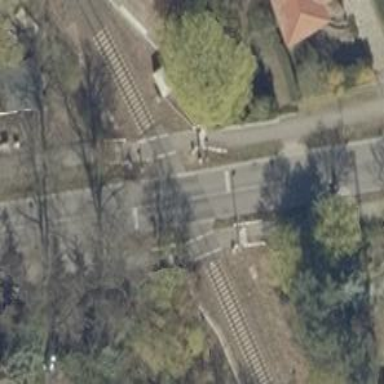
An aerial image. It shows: Marked railway crossing with lights and full barrier lines.